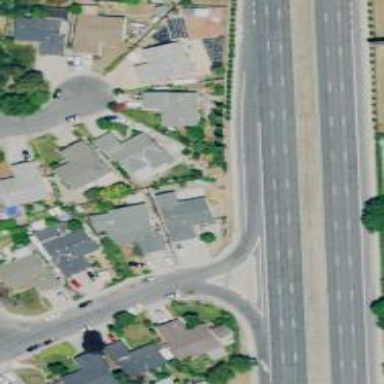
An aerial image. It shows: Trunk link highway.